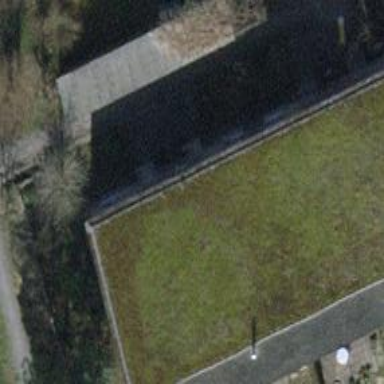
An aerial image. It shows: Terrace building.